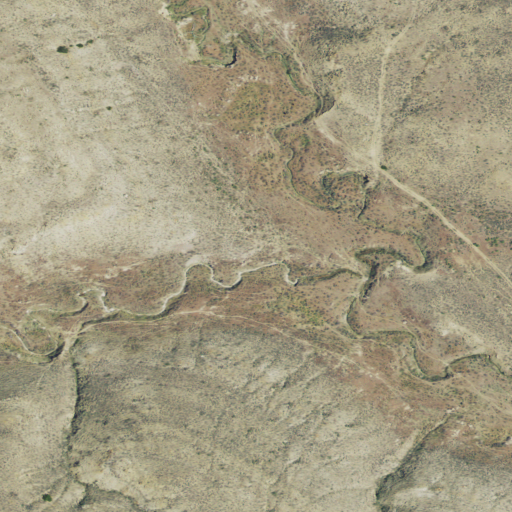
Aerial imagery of valley in Montana named Tiger Gulch containing only shrub